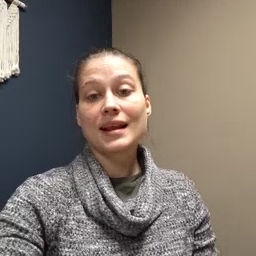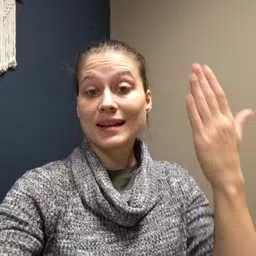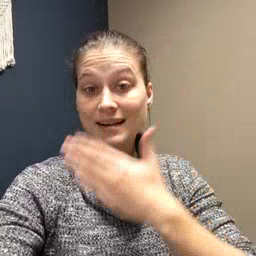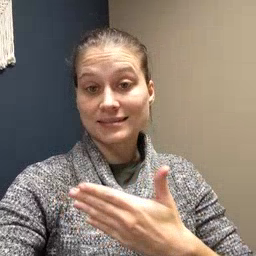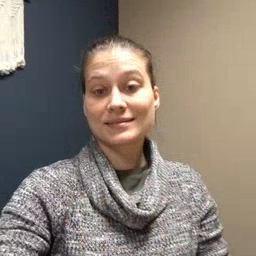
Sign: night